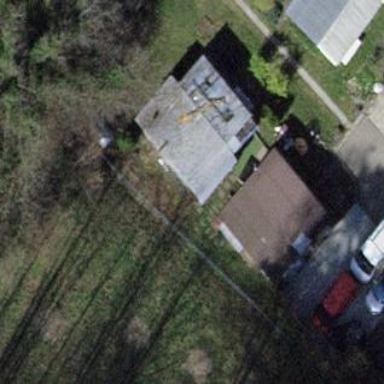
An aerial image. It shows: Carport structure.